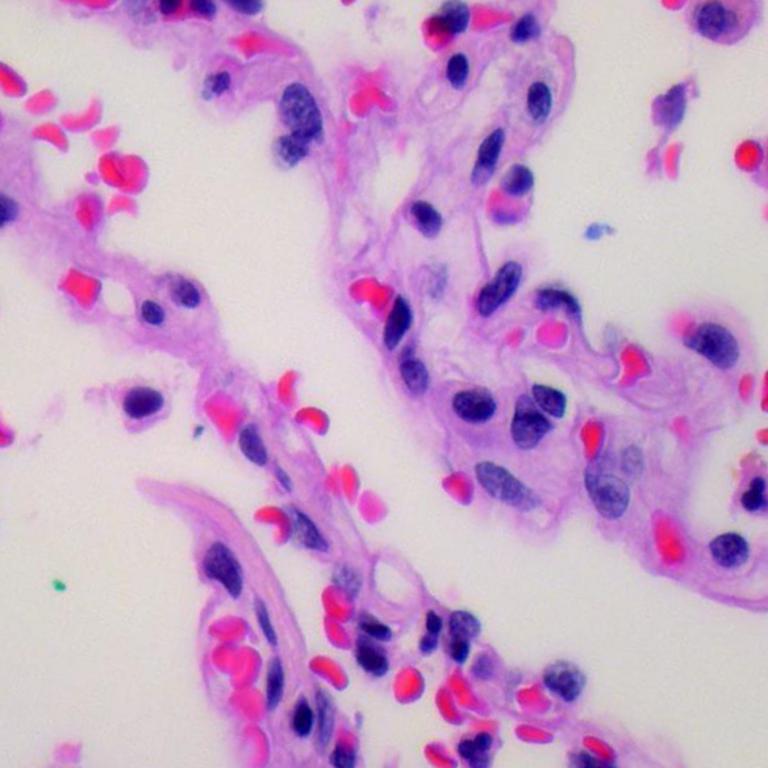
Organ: lung
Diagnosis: benign